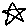
Label: star